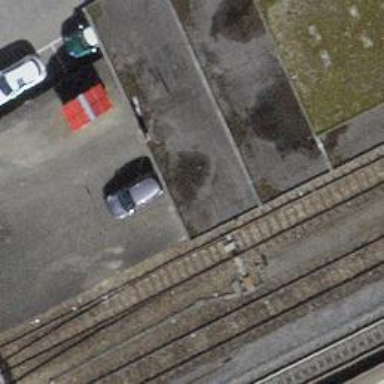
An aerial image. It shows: Railway switch.